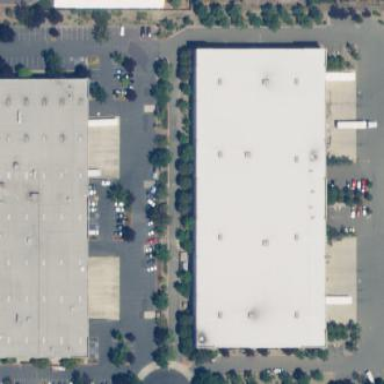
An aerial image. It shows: Warehouse.